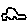
Label: car